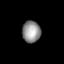
Tissue: lung
Cell type: Endothelial cells
Senescence score: 0.5679
Nuclear area (px): 389
Mean DAPI intensity: 144.105